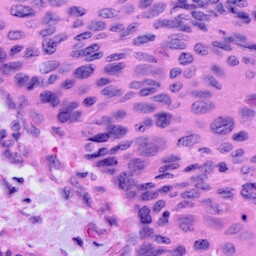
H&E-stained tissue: Cervix